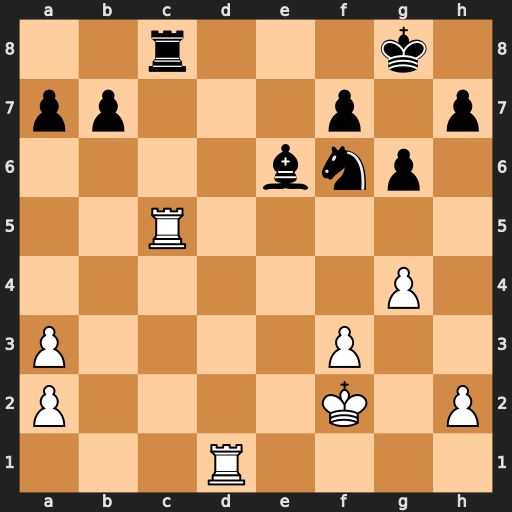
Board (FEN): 2r3k1/pp3p1p/4bnp1/2R5/6P1/P4P2/P4K1P/3R4
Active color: w
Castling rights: -
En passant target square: -
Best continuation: Rxc8+ Bxc8 Rd8+